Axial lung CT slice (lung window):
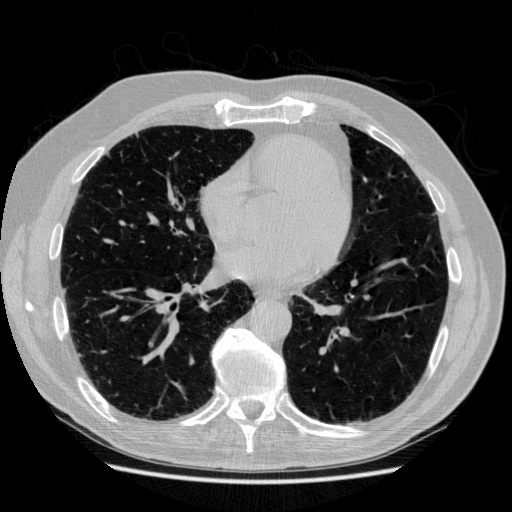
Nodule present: no